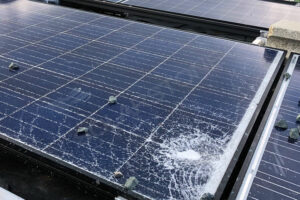
Label: Physical-Damage